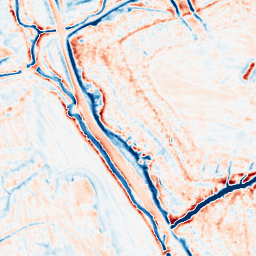
Category: edge_preserving
Decomposition family: anisotropic_diffusion
Decomposition parameters: iterations: 50
kappa: 100
gamma: 0.1
Upsampling method: linear_exact
Upsampling parameters: scale: 2
Upsampling scale: 2